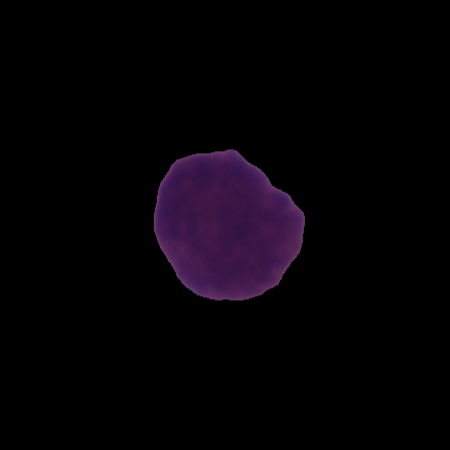
Label: healthy